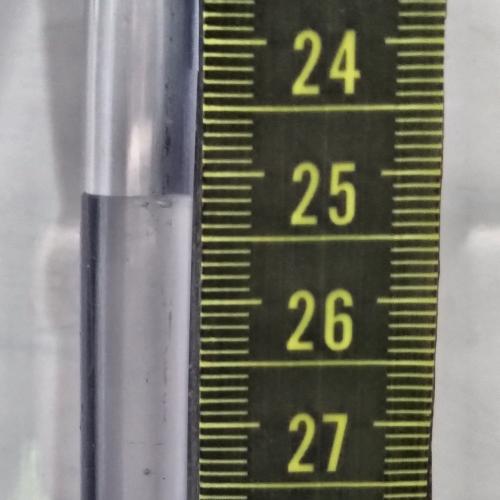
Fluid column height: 25.2 cm